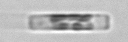
Label: Leptocylindrus